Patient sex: M
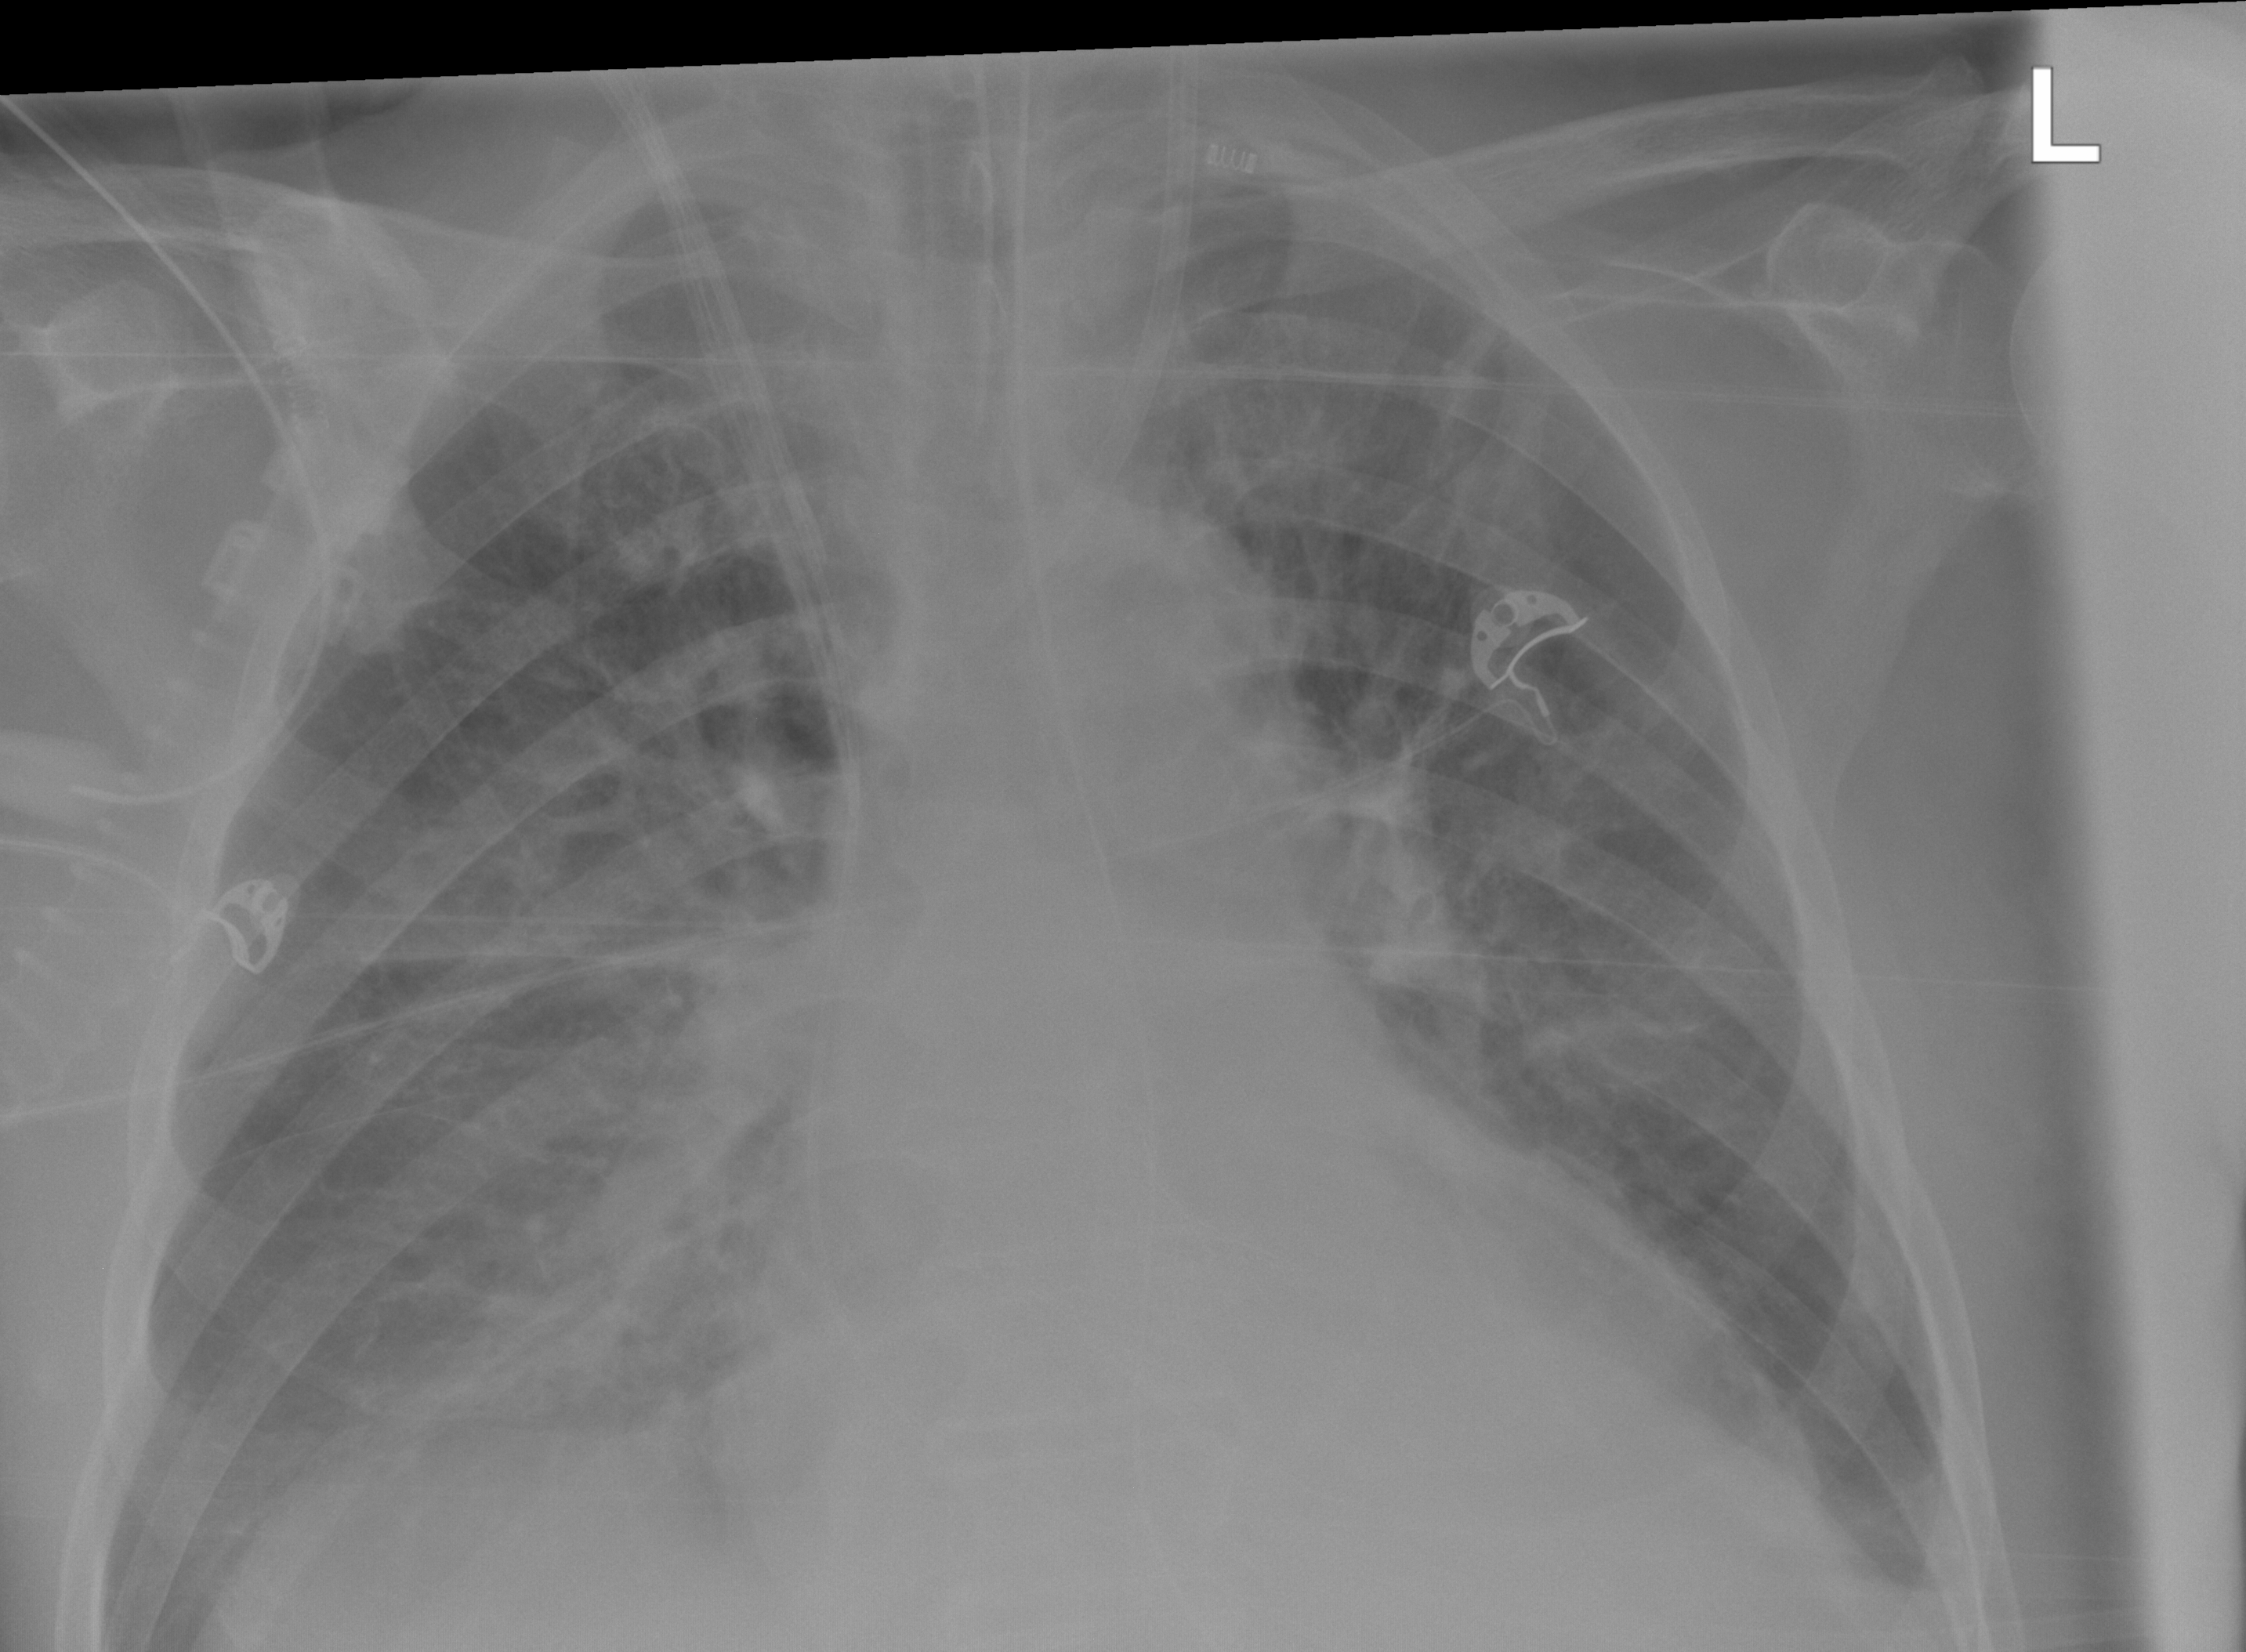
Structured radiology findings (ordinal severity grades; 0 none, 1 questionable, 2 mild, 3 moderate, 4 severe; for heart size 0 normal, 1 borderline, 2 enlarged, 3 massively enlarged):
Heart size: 1
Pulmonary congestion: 3
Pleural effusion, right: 2
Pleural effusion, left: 0
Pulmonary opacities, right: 0
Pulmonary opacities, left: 0
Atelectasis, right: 2
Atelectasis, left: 2